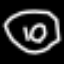
Label: donut